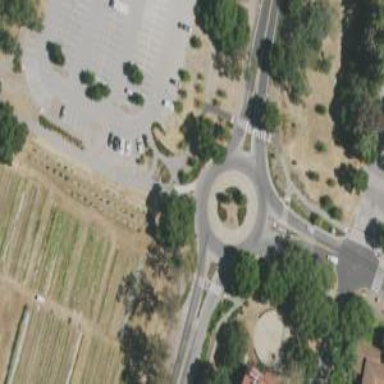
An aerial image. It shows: Tertiary road leading to roundabout junction.